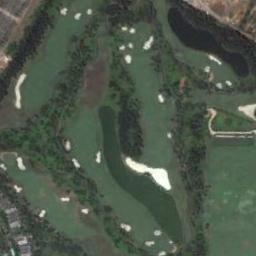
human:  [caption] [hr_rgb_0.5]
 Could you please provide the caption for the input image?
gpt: Many trees are near the golf course .

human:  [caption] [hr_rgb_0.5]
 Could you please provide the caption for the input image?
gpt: There are several rows of trees on this lawn .

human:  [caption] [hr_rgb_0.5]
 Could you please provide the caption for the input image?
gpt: On the large turf of the golf course On the large green turf of the golf course there are several bunkers and lakes and several paths and many trees and buildings .

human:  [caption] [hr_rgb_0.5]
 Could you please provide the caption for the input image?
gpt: The golf course has some lakes, Fairways, Barrier trees and sandpits .

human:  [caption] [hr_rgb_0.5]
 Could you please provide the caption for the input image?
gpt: There are many bunkers and some trees on the golf course .